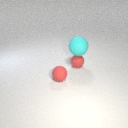
large cyan rubber sphere above small red rubber sphere